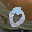
Label: 0